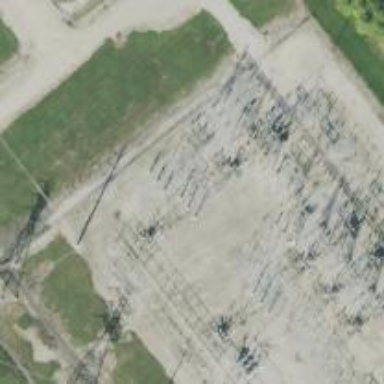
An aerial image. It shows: Switch for power supply.